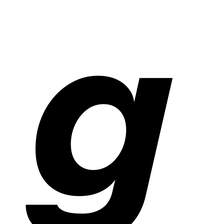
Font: InstrumentSans-Italic_Bold_Italic